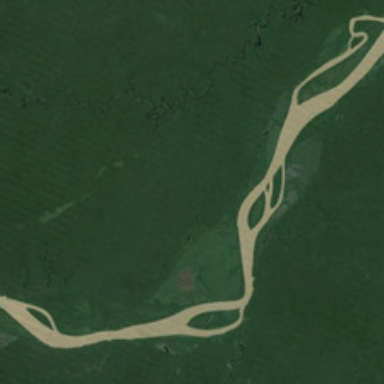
Many green plants are in two sides of a river .